I will show an image sequence of human cooking. I have annotated the images with numbered circles. Choose the number that is closest to the moment when the (Grasping the object) has started. You are a five-time world champion in this game. Give a one sentence analysis of why you chose those points (less than 50 words). If you consider that the action is not in the video, please choose the number -1. Provide your answer at the end in a json file of this format: {"points": []}
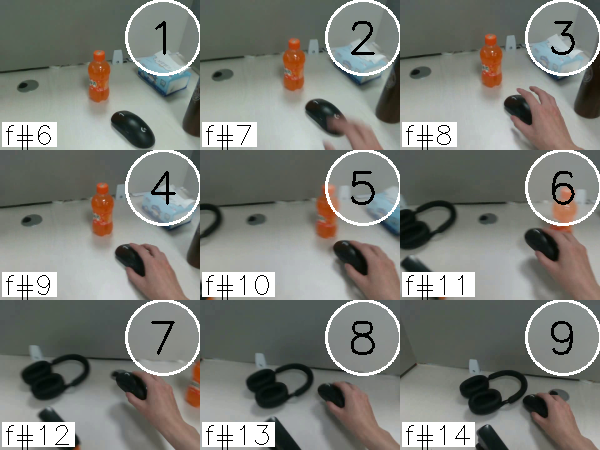
Frame 4 shows the clearest moment of hand-object contact.
{"points": [4]}